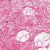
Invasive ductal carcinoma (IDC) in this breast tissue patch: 0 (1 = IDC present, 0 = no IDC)